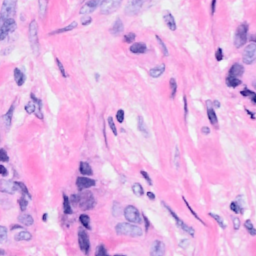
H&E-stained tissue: Breast